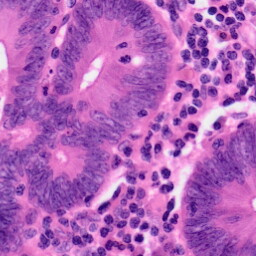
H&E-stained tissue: Colon